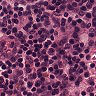
Metastatic tissue present: no